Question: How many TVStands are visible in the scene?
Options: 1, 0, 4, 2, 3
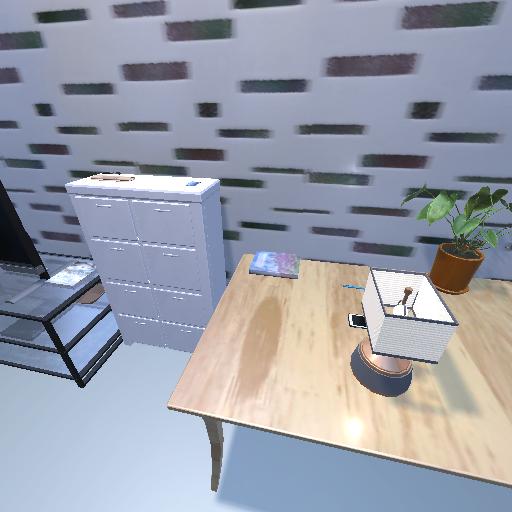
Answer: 1